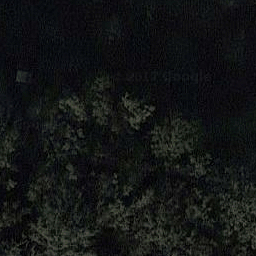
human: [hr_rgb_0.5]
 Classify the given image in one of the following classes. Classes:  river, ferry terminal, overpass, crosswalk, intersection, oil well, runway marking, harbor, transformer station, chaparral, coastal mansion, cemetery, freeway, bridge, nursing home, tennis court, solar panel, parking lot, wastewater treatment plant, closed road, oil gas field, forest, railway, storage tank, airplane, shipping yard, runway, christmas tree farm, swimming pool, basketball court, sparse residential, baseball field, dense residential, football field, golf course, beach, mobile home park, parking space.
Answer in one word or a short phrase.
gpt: forest